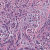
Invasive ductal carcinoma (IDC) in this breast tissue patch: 1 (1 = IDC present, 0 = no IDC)